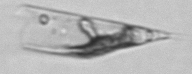
Label: Rhizosolenia